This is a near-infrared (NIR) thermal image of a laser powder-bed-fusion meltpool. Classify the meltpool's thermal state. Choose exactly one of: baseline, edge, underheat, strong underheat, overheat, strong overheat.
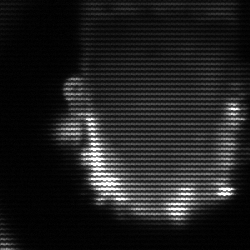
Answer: baseline